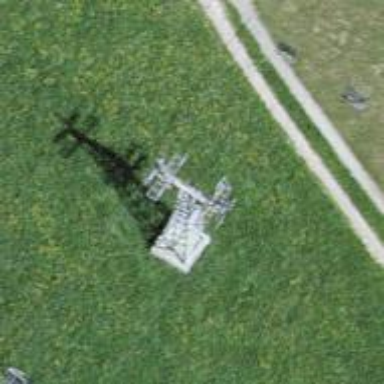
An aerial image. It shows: Pylon used for aerialway.